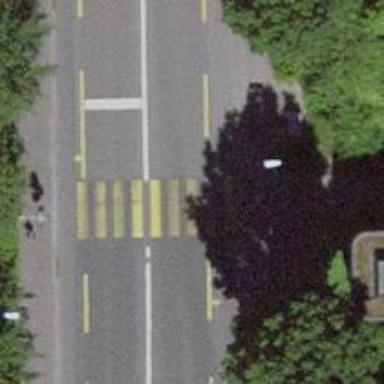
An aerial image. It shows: Road with traffic signals at the crossing.